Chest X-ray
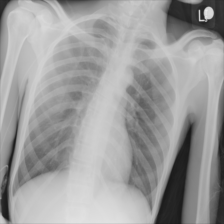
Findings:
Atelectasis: negative
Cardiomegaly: negative
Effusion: negative
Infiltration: negative
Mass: negative
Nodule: negative
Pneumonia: negative
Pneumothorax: negative
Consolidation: negative
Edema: negative
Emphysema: negative
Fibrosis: negative
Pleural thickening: negative
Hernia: negative